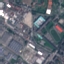
Land use / land cover: Industrial